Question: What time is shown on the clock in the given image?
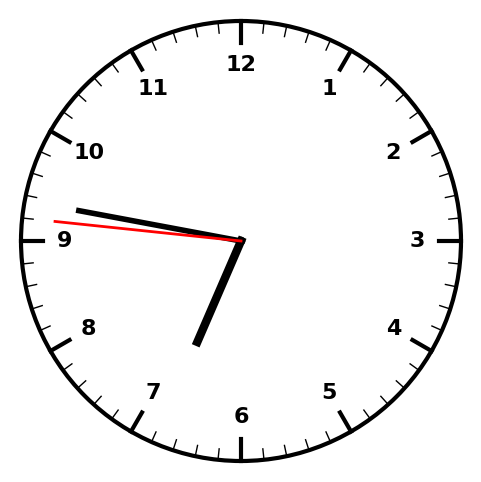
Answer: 06:46:46